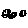
Label: smiley face